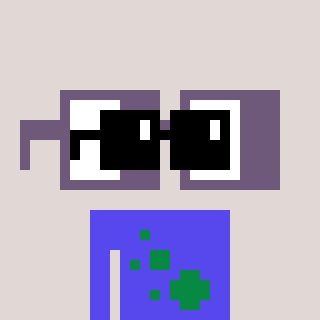
a pixel art character with square black sunglasses, a glasses-shaped head and a computerblue-colored body on a warm background